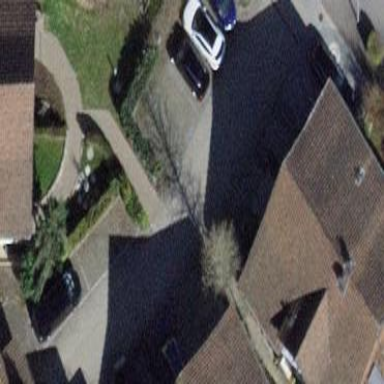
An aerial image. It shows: Parking area with grass paver surface.